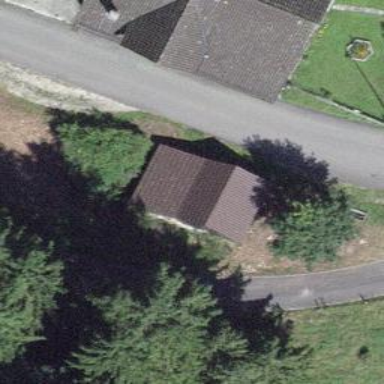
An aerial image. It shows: Rural barn.